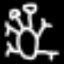
Label: frog